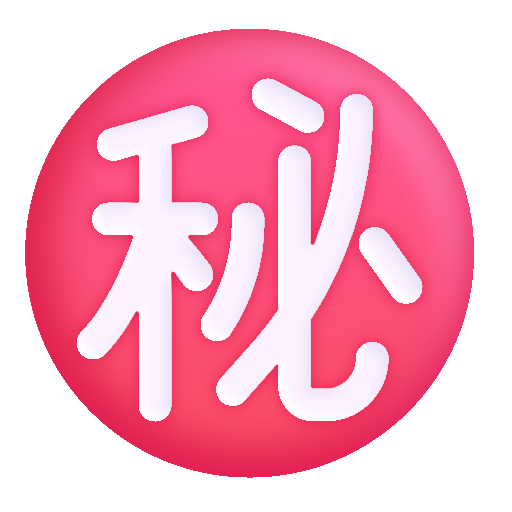
japanese secret button color